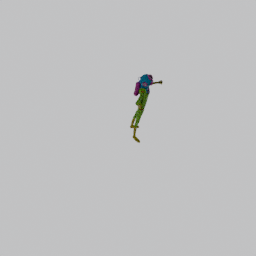
Label: people